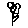
Label: flower